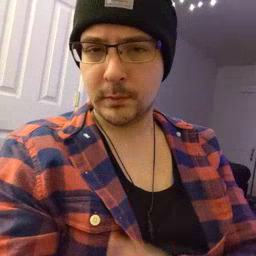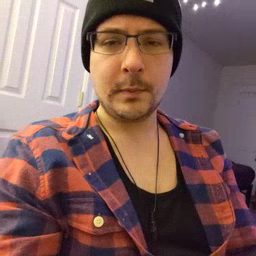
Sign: brother